Question: I'm trying to understand the Oracle plan_table and ran few SQL statements to populate the plan_table...From the statements generated in the plan_table, How can I identify the order in which the statements are executed.

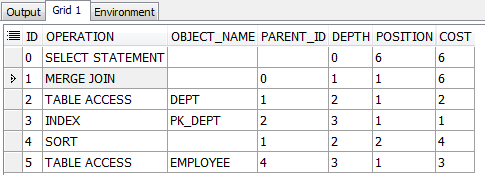
Answer: Selecting directly from the 'PLAN_TABLE' is somewhat "deprecated". At least it's absolutely unnecessary nowadays. You can use 'dbms_xplan' to view the execution plan of an explained statement:
'''
explain plan for
select *
from your_table;;
select *
from table(dbms_xplan.display);
'''
More details in the manual: <URL>
The manual also contains an example (hierarchical) 'SELECT' statement to retrieve the contents from the 'PLAN_TABLE' directly:
'''
SELECT id, LPAD(' ',2*(LEVEL-1))||operation operation, options,
object_name, object_alias, qblock_name, position
FROM plan_table
START WITH id = 0 AND statement_id = 'xxxxx'
CONNECT BY PRIOR id = parent_id AND statement_id = 'xxxxx'
ORDER BY id;
'''
The above is taken from: <URL>
You need to replace ''xxxx'' with the statement_id you are using (which requires a 'set statement_id' in the 'explain plan' statement)